Question: I am trying to download YouTube videos through <URL> console reveals something like this:

The link which I have encircled looks like the link to the resource, for there we see only the video: <URL>. However, when I am trying to download this resource with Wget, a 4 KB file of name gets stored in my hard-drive, nothing else. What should I do to get the actual video?
And secondly, is there a way to capture different resources for videos of different resolutions, like 360px, 480px, etc.?
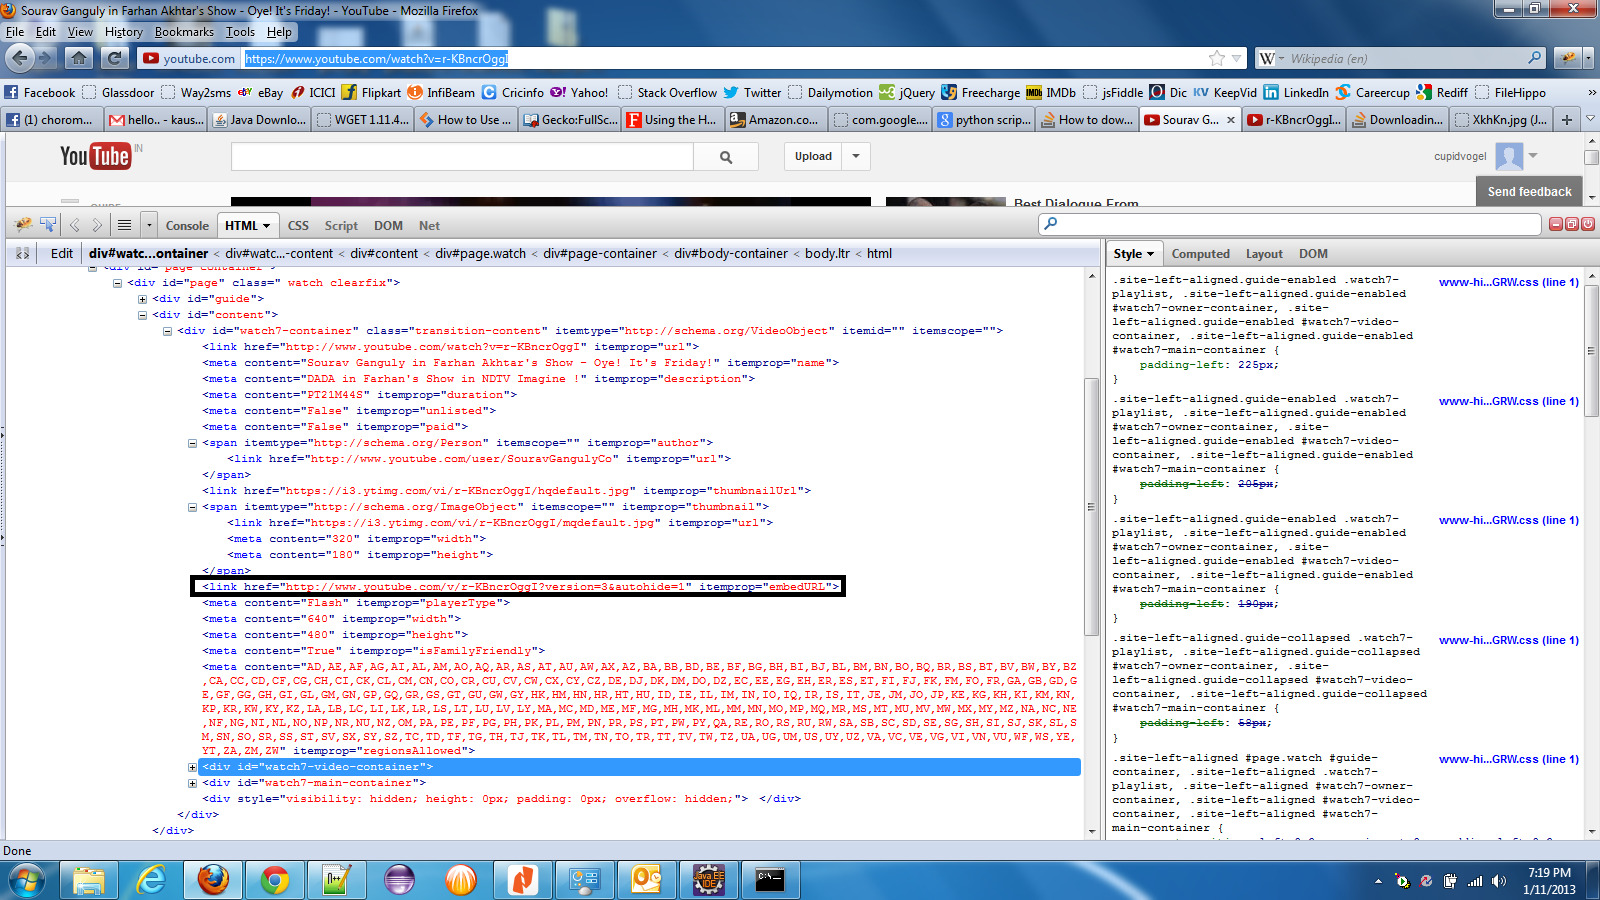
Answer: I'm afraid it's not that easy do get the right link for the video resource.
The link you got, <URL> of that video:
'''
stas@Stanislaws-MacBook-Pro:~$ youtube-download -o "{title}.{suffix}" --fmt 18 r-KBncrOggI
--> Working on r-KBncrOggI
Downloading 'Sourav Ganguly in Farhan Akhtar's Show - Oye! It's Friday!.mp4'
751<PHONE> (100.00%)
Download successful!
stas@Stanislaws-MacBook-Pro:~$
'''
There might be better command-line around. But sorry, one doesn't simply download a video using Firebug and wget any more :(
The only way I know to capture that URL manually is by watching the active downloads of the browser:

That largest data chunks are video data, so you can copy its URL:
<URL>
However, for a large video, this will only return a part of the stream unless you figure out the URL query parameter responsible for stream range to be downloaded and adjust it.
A bonus: everything changes periodically as YouTube is constantly evolving. So, don't do that manually unless you carve pain.